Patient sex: M
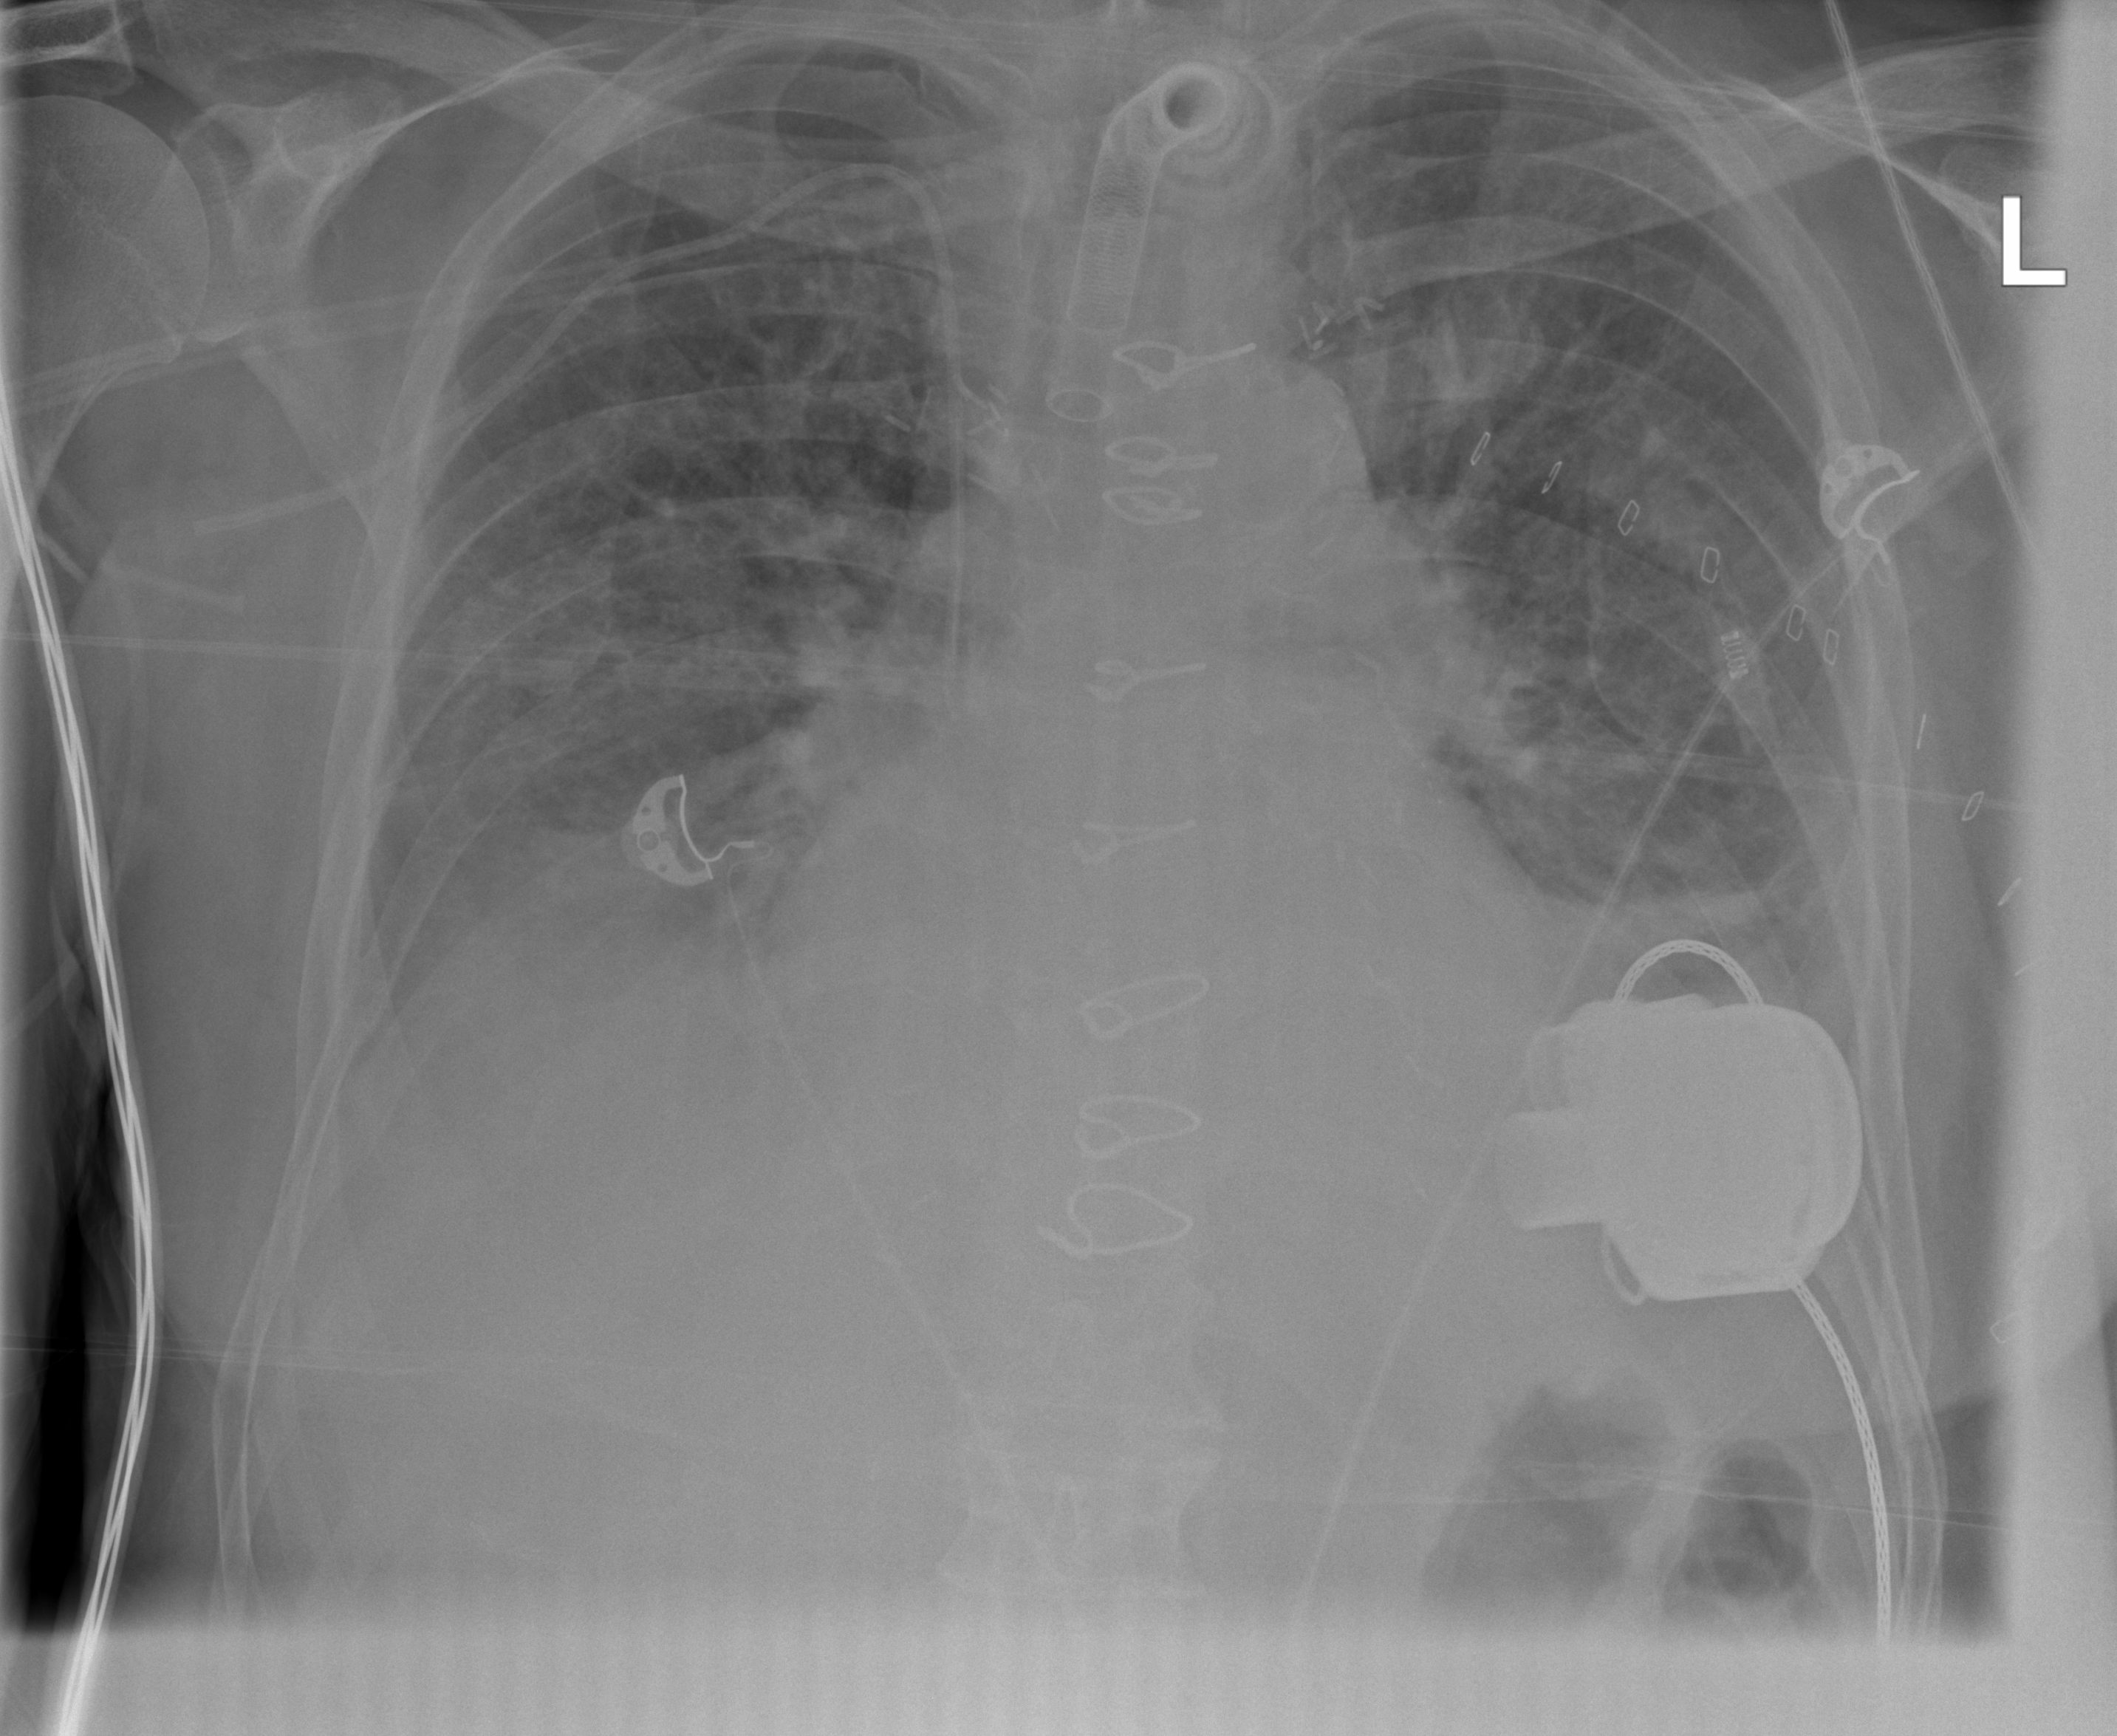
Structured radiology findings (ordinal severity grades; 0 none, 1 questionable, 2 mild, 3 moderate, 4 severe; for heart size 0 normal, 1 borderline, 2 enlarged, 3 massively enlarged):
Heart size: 2
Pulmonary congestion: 2
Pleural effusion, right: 3
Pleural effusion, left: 3
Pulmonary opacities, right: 1
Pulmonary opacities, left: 1
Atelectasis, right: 2
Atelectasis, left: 2